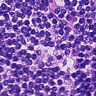
Metastatic tissue present: no